Field crop: maize
Growth stage: 2
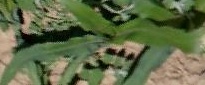
Species: maize